Question: I'm adding App Intents to my iOS16 app using the <URL>.
One of the intents I want to add opens a list view of all events in my app's database. The view in the app has a number of filters available, and I'm trying to replicate some of those filters in the intent.
I've got a couple of options already coded - one 'AppEnum' showing a time scope (past/future/all events), and one selector of publications (each event can have zero or one publication).
Following the techniques demonstrated in the WWDC2022 session <URL> I've got that working:
'''
struct OpenEventsList: AppIntent {
static var title: LocalizedStringResource = "Open Events List"
static var openAppWhenRun: Bool = true
@Parameter(title: "Scope")
var scope: TimeScope
@Parameter(title: "Publication")
var publication: PublicationEntity?
static var parameterSummary: some ParameterSummary {
Summary("Open \(\.$scope) for \(\.$publication)")
}
@MainActor
func perform() async throws -> some IntentResult {
// implementation omitted
}
}
'''
This produces a working shortcut action:

In the WWDC talk, the speaker says:
> You can also define which parameters show up below the fold and which are hidden. These APIs can do some pretty cool stuff, like varying the summary based on the actual values of any parameter of your intent, using the When and Otherwise APIs, or the Switch, Case, and Default APIs
...but I've not been able to find anywhere that explains these APIs. Apple's docs list some of the protocols involved, but that's it.
I'd like to be able to move the publications option below the fold, so the default parameter summary only includes the time-based option and, if the action box is expanded, the publication option (and other options as I may add later) are revealed.
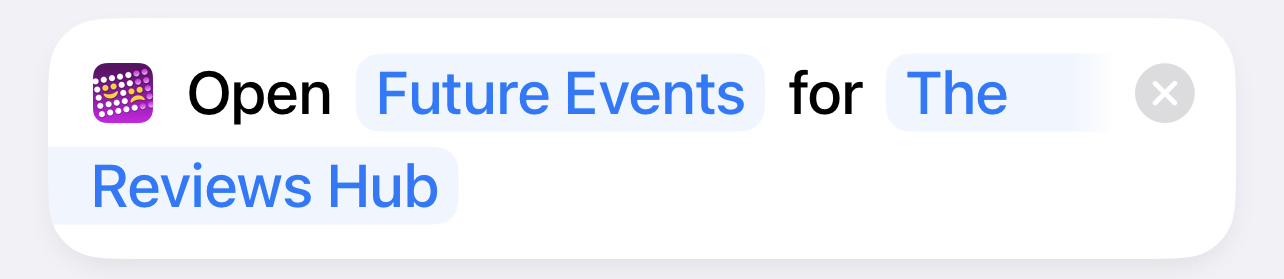
Answer: The <URL>
So what you need is to turn that 'ParameterSummary' into a 'ParameterSummaryBuilder' by adding parameter keypaths inside the brackets:
'''
static var parameterSummary: some ParameterSummary {
Summary("Open \(\.$scope)") {
\.$publication
// you can add as many as you want
}
}
'''
Another good way of implementing your filtering is through an <URL>.
That will automatically create a Shortcut with the name 'Find <entity name>' that can apply all those filters and ordering and return a list of AppEntities which you can act on.
If you want to see an example used in production, in <URL>
Here's a screenshot of what that generates in Shortcuts.app:
<URL>